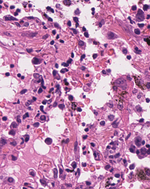
Tumor epithelial tissue: yes
Tumor-associated stroma tissue: yes
Normal tissue: no